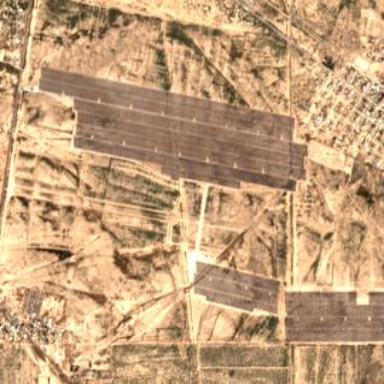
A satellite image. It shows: Solar power plant utilizing photovoltaic technology.